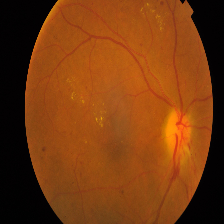
Diabetic retinopathy grade: Proliferative DR